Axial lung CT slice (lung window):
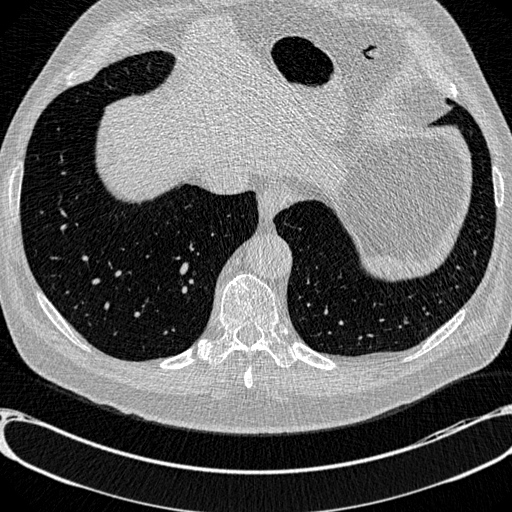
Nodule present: no